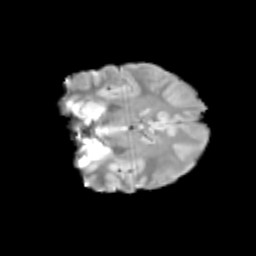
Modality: T2w
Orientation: coronal
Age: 12
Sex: female
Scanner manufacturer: siemens
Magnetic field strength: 3 T
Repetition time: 3.8 s
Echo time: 0.07 s